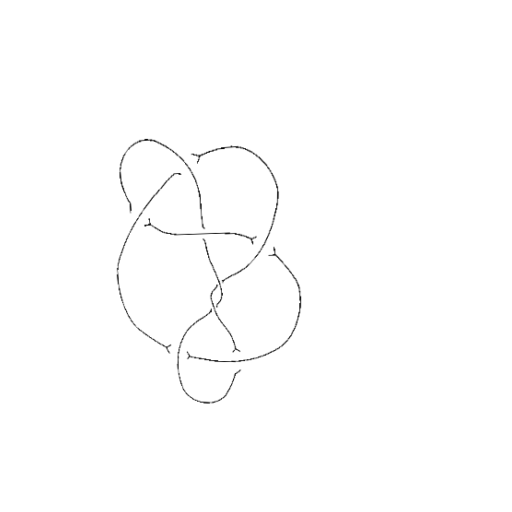
Crossing number: 8